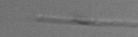
Label: Leptocylindrus